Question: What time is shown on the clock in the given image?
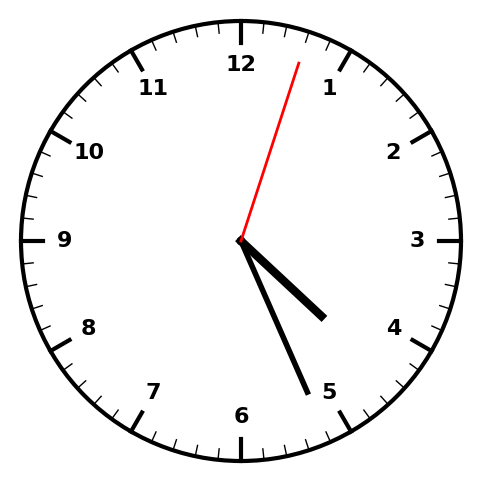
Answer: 04:26:03